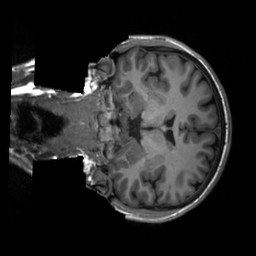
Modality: T1w
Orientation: coronal
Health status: healthy
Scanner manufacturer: siemens
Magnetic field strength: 3 T
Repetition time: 2.3 s
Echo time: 0.00207 s